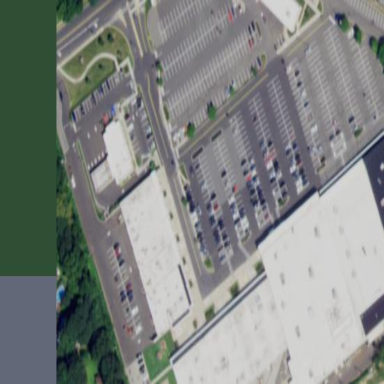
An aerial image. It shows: Retail area.